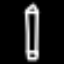
Label: pencil